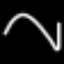
Label: squiggle